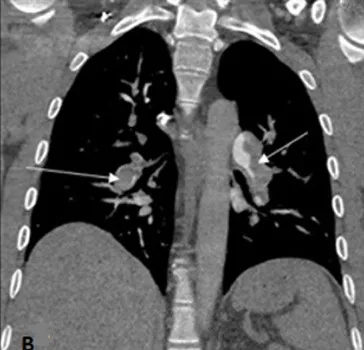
Extended to all the segmental branches.
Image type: radiology (ct)